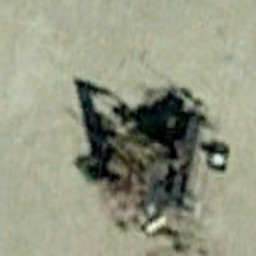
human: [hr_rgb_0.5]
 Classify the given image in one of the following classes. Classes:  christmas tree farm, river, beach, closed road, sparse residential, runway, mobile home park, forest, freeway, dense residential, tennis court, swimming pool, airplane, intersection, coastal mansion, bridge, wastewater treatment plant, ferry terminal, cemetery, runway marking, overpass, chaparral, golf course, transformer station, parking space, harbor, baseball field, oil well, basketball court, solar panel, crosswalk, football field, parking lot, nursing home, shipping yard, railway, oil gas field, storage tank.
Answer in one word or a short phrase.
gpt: oil well